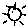
Label: sun